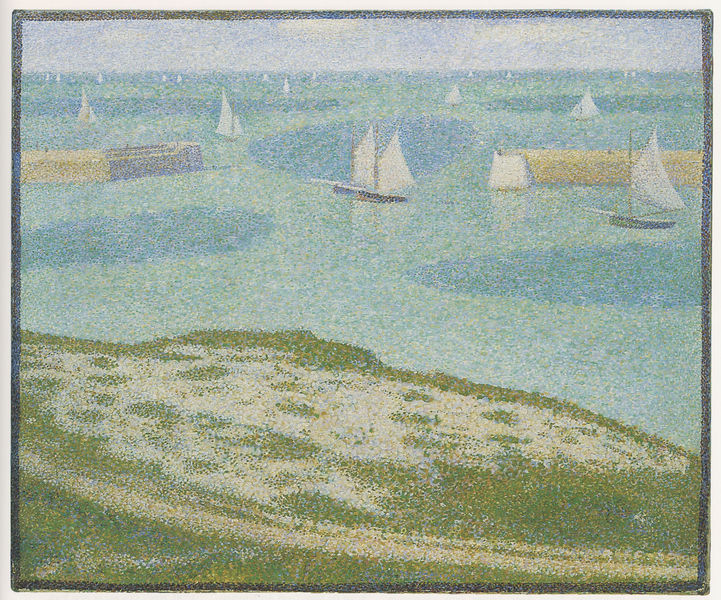
Titel: Port-en-Bessin, entrée de l'avant-port
Künstler: Georges Pierre Seurat
Standort: New York (New York)
Institution: The Museum of Modern Art
Schlagwörter: blau, dunkel, himmel, meer, schatten, wasser, weiß, wolken, grün, impressionismus, ocker, sand, see, ufer, braun, grau, hell, licht, strasse, gras, weg, wiese, wolke, beige, rahmen, erde, horizont, spiegelung, sonne, insel, land, boot, boote, hellblau, schiff, segel, segelboot, strand, wellen, mast, pointilismus, segelschiff, hafen, hafenmauer, kai, kaimauer, masten, sandbank, steg, bucht, segelboote, punkte, regatta, seurat, signac, pointillismus, glau, pointislismus